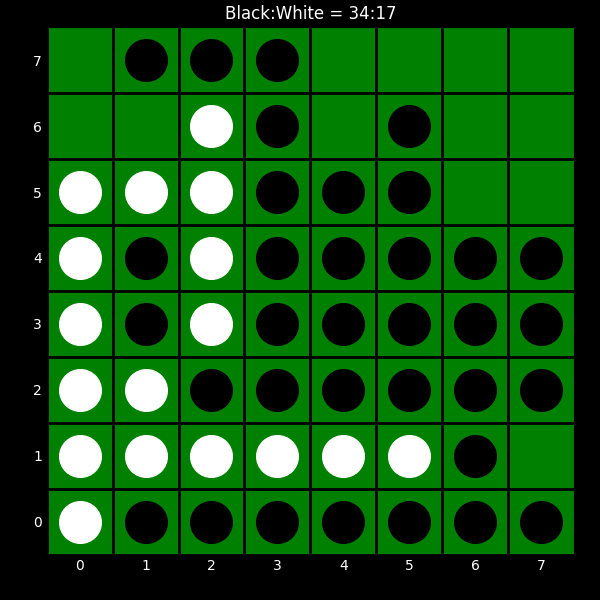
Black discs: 34
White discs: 17